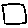
Label: square